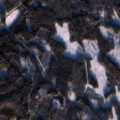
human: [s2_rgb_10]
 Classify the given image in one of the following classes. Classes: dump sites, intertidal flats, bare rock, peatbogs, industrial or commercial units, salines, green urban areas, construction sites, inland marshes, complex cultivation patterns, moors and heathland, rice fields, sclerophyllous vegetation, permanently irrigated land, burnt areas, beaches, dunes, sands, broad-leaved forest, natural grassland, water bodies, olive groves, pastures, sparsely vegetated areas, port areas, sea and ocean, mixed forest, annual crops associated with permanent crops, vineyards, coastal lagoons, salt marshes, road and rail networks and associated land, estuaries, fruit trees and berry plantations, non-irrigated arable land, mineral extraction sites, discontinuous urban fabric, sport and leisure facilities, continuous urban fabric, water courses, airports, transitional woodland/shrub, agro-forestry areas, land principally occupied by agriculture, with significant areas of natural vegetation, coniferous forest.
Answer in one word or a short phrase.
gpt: coniferous forest, mixed forest, transitional woodland/shrub